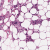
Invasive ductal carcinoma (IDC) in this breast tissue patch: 1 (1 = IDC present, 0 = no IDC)